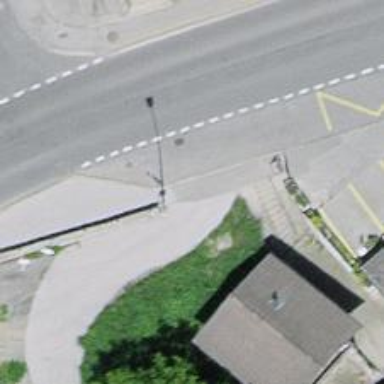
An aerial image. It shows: Asphalt sidewalk.